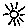
Label: sun